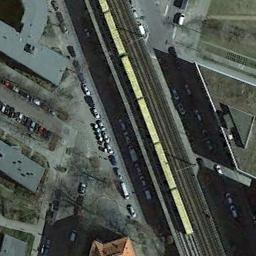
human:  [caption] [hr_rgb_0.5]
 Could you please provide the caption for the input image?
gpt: Several buildings of different shapes and sizes are beside the railway .

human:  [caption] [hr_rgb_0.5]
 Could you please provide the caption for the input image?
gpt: These railways are flanked by some buildings and a white train is on the railway .

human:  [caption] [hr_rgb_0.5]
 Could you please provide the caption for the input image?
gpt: The railway is next to some houses and parking lot .

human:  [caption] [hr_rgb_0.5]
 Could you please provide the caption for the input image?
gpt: There is a train passing by in the picture .

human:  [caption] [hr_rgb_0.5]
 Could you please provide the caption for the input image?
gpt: There are some buildings beside the railway with one yellow train .